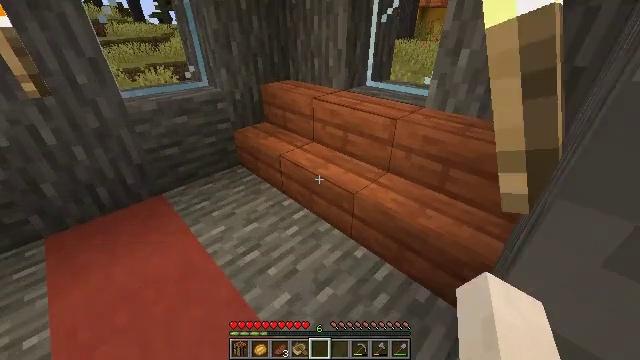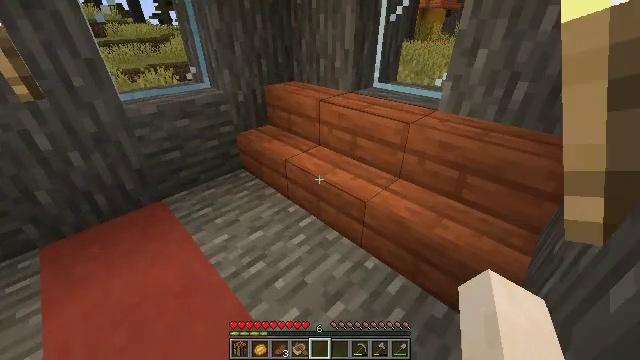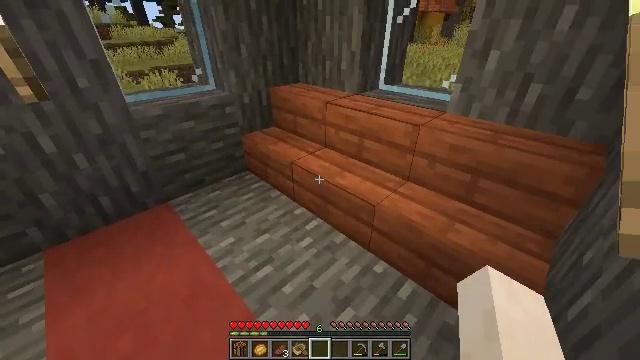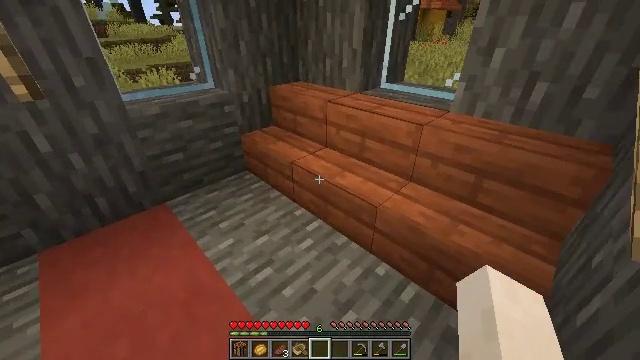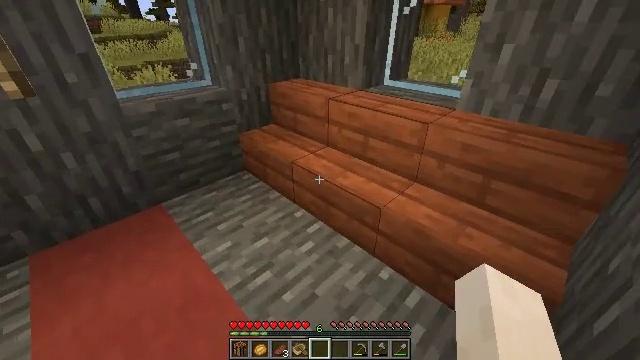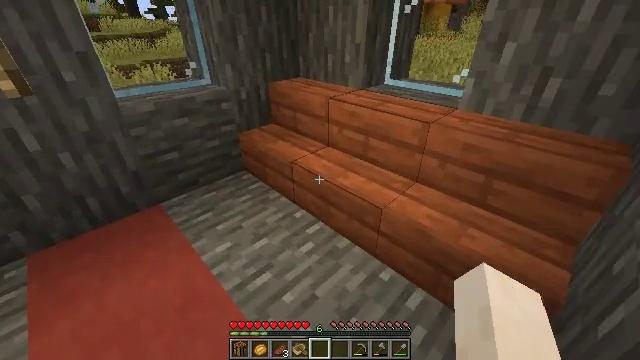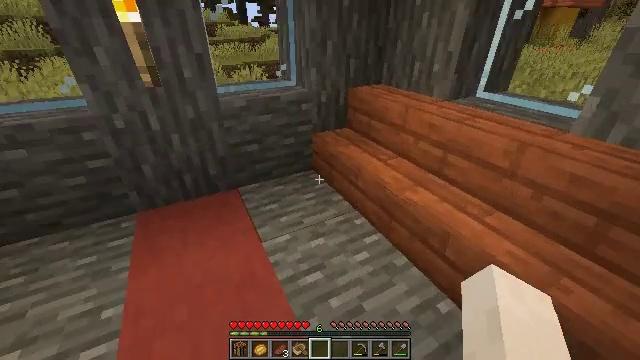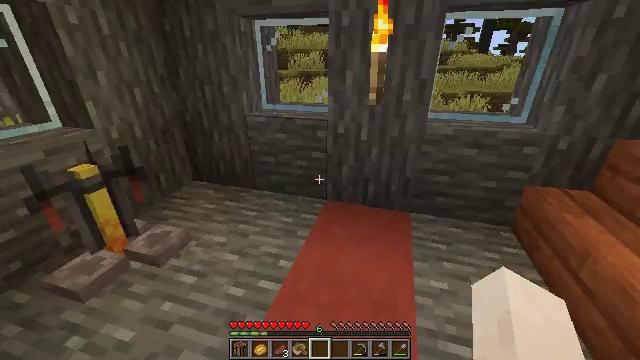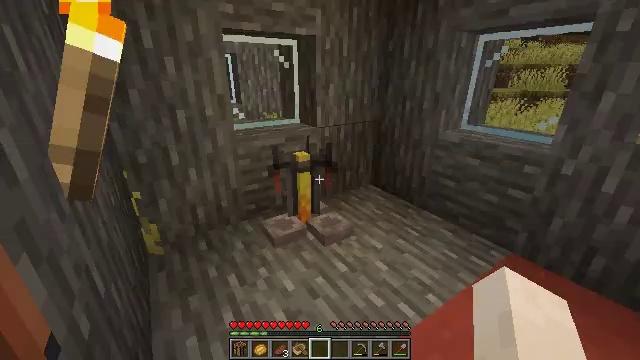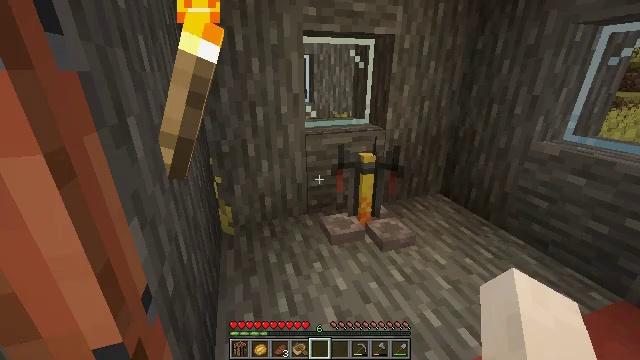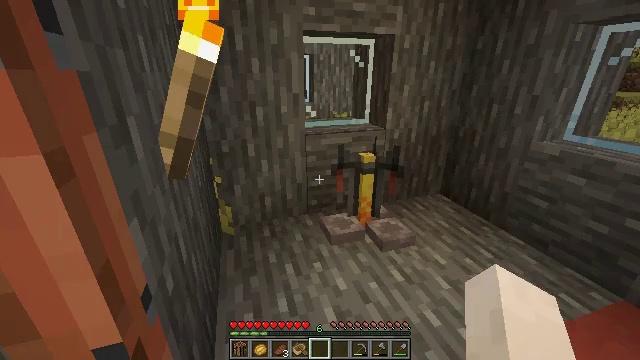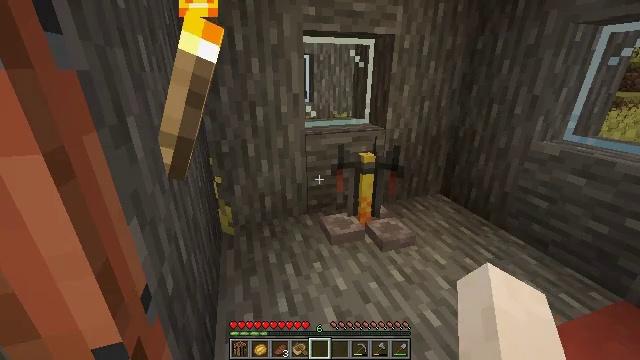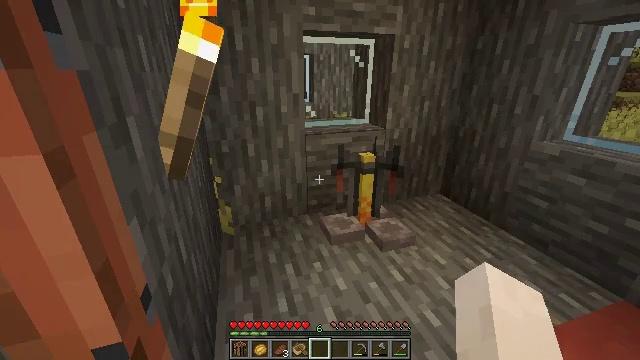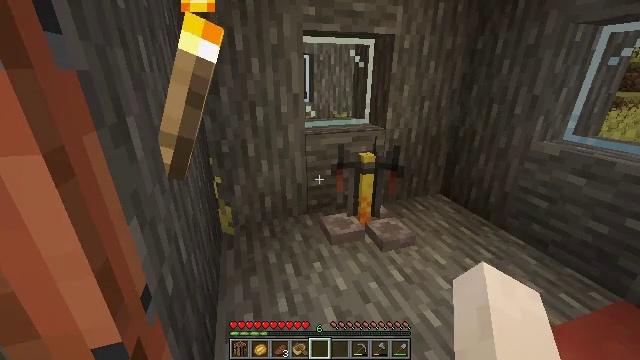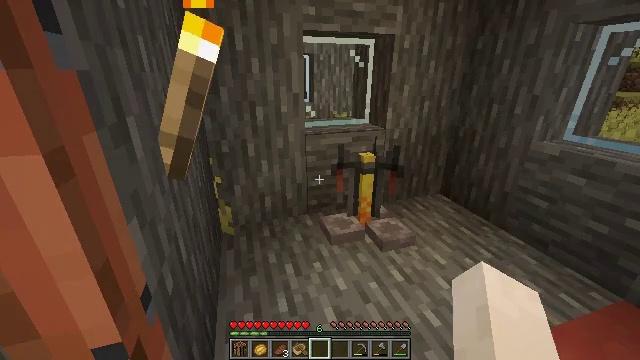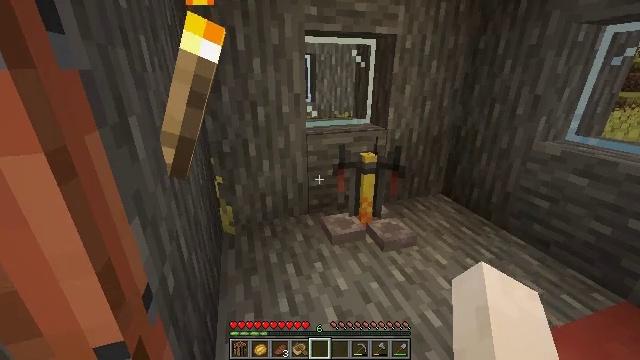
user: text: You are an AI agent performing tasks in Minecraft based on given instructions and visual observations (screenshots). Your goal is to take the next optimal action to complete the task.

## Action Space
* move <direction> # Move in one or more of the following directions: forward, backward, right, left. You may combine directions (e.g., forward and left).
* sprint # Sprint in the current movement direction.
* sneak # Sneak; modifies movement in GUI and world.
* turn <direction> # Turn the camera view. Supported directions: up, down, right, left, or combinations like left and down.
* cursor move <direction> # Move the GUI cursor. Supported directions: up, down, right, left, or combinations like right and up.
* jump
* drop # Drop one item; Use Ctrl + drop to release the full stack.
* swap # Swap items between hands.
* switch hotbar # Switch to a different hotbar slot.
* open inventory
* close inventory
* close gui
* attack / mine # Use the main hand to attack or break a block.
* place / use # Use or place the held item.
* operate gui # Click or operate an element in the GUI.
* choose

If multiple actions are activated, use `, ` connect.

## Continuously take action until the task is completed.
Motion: motion action
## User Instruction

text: Mine the acacia fence.
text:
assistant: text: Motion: no_op
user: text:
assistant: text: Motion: no_op
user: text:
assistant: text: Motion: no_op
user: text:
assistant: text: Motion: no_op
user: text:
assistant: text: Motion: no_op
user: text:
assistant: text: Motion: turn left and up
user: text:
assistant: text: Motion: turn left and up
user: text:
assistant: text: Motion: turn left and up
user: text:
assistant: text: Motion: turn left
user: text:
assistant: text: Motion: no_op
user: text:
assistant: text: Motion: no_op
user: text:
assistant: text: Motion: no_op
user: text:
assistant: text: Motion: no_op
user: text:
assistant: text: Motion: no_op
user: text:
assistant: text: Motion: no_op
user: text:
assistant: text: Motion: turn left and down
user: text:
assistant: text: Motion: turn left
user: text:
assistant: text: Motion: turn left and up
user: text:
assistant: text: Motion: no_op
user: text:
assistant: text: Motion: move forward and move left, sprint
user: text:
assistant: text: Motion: move forward and move left, sprint
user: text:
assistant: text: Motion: move forward and move left, sprint
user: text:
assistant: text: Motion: move forward and move left, sprint
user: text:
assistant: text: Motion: move forward and move left, sprint
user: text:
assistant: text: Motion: move forward and move left, sprint
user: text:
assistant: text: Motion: move forward and move left, sprint, turn right
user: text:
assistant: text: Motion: move forward and move left, sprint, turn right and up
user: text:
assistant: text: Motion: move forward and move left, sprint, turn right and up
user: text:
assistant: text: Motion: move forward and move left, sprint, turn right and up
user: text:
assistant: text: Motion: move forward and move left, sprint, turn right and up